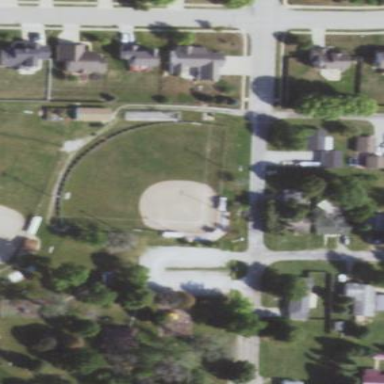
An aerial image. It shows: Softball pitch for leisure and sport activities.